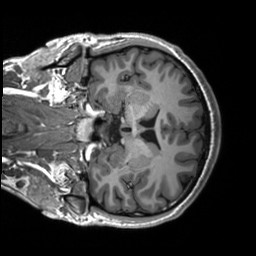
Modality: T1w
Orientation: coronal
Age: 19
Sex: female
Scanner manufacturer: siemens
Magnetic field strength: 3 T
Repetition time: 2.53 s
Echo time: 0.00227 s